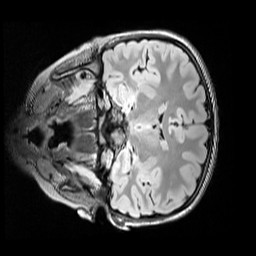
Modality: FLAIR
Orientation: coronal
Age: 11
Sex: female
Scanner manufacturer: siemens
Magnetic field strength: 3 T
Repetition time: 5 s
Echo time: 0.388 s